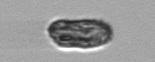
Label: Pseudochattonella_farcimen